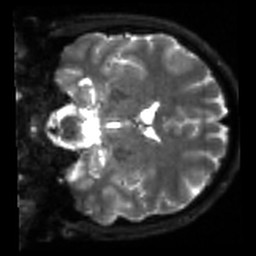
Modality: sbref
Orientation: coronal
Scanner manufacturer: siemens
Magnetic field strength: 3 T
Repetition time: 4 s
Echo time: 0.0594 s